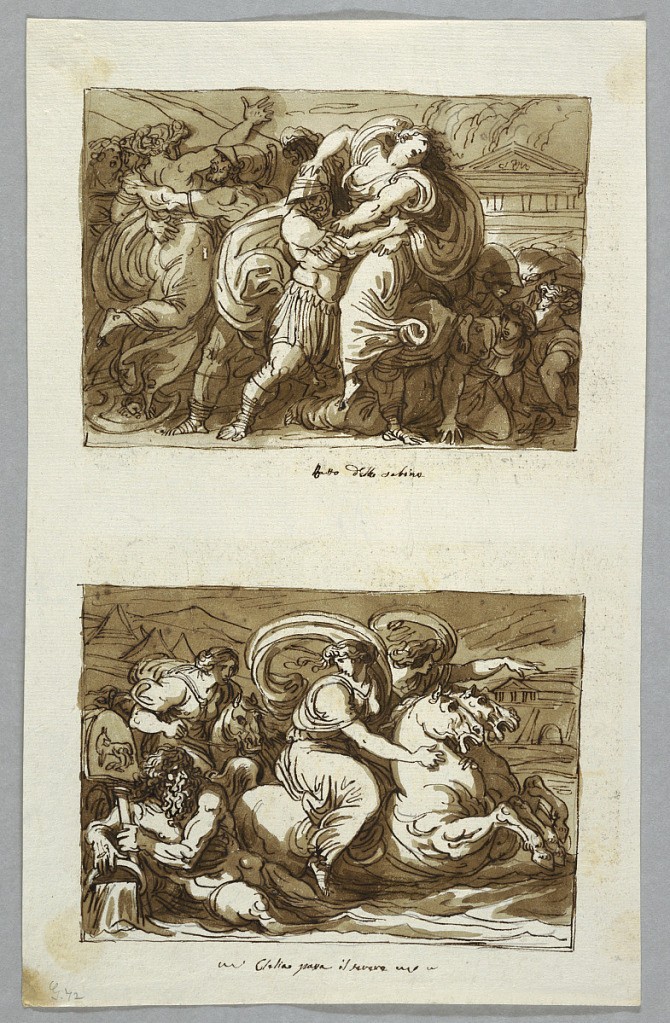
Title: Drawing
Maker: Felice Giani, Italian, 1758–1823
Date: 1815-1820
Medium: Pencil. Pen, brown ink. Gray-brown wash over traces of black chalk. Paper.
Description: Top: Two Romans struggling to abduct two Sabines are shown at left. Two pairs of kneeling Romans and Sabines at right. Center a Roman carrying off a Sabine woman. Bottom: Three women are shown riding horses serors*** the Tiber, directed toward the right. The head of a fourth woman is visible at the left. The god is Tiber is seated in the left, foreground. The tents of Porsenna ' army stand in the left rear.